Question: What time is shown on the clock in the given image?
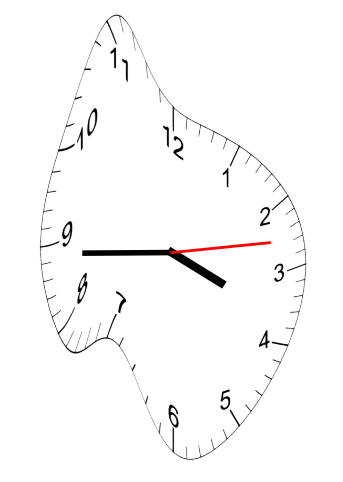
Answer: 03:44:13